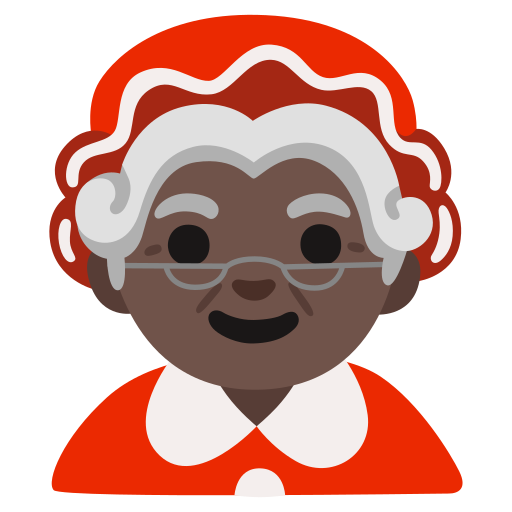
Emoji: 🤶🏿